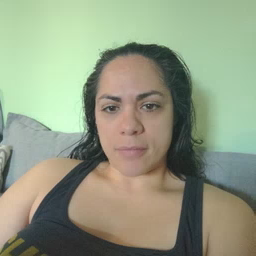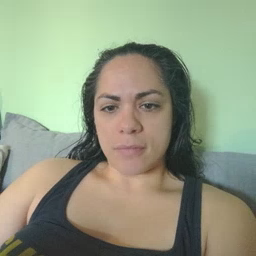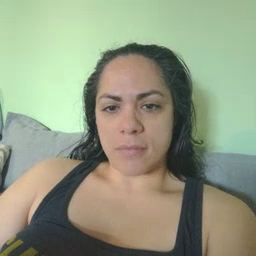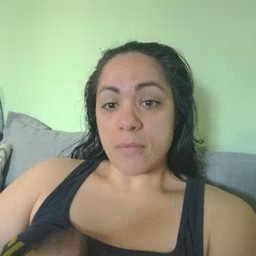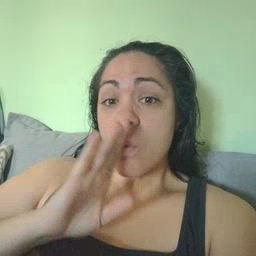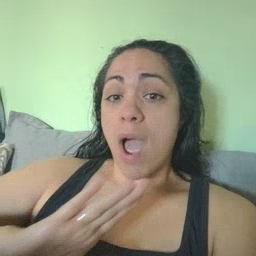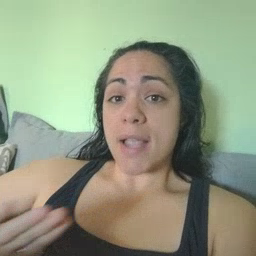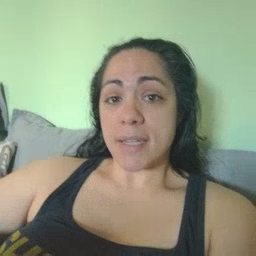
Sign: quiet